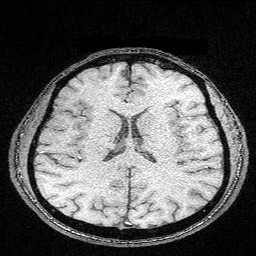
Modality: FLASH
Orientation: coronal
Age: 31
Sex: male